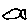
Label: fish